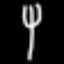
Label: fork